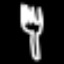
Label: fork